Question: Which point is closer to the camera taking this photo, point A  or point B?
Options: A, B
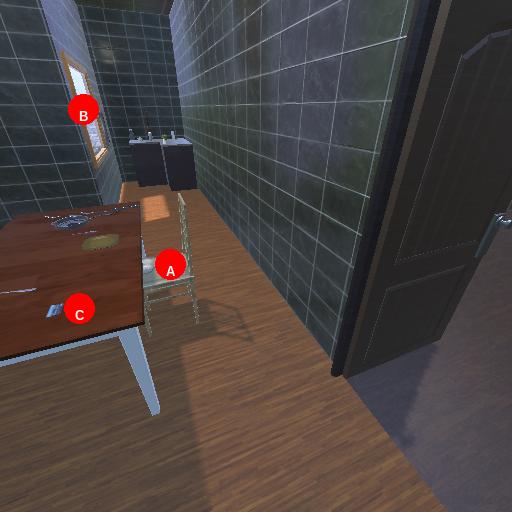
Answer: A